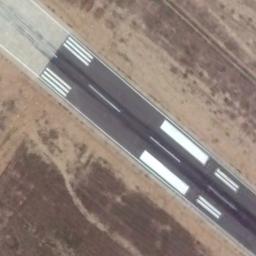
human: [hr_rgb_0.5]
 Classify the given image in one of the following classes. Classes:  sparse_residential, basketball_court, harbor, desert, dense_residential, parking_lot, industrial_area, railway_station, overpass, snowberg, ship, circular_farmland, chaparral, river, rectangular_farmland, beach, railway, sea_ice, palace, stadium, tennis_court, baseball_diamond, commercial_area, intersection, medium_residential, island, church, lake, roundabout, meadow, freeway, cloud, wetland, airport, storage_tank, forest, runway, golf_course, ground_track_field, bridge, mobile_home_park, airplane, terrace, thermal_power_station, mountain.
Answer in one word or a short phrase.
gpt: runway